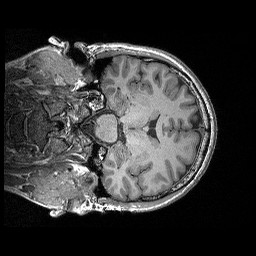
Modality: T1w
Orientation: coronal
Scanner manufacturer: siemens
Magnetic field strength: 3 T
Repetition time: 2.3 s
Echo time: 0.00298 s